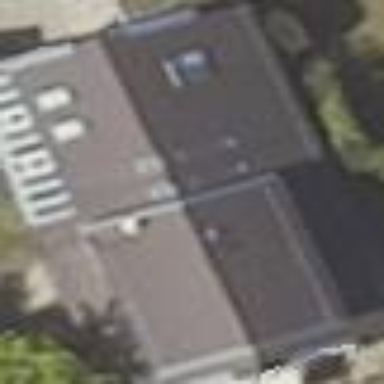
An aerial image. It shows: Simple house.